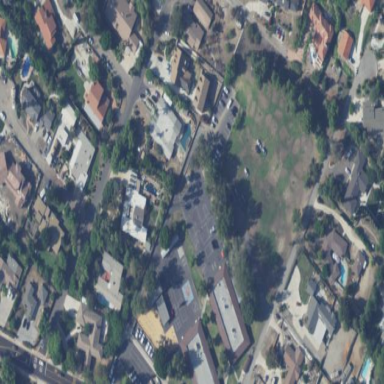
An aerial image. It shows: School.